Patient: sex M, age 55
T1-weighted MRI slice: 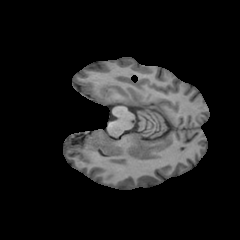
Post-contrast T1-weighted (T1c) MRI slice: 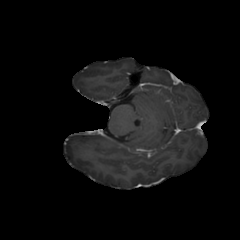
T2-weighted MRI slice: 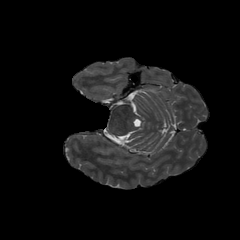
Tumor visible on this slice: no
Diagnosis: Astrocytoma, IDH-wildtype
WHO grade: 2